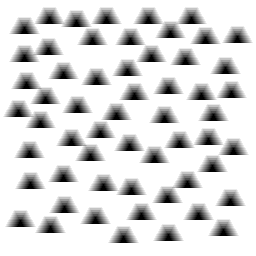
Squares: 0
Triangles: 57
Stars: 0
Total shapes: 57